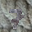
Label: 7